Question: I have three images that I'd like to float to the right side of a div.
'''
<div>
<img src="one_cat.jpg"></img>
<img src="two_cats.jpg"></img>
<img src="three_cats.jpg></img>
</div>
'''
I've added a 'float: right' property to them...
'''
img {
float: right;
}
'''
... and while this puts them on the proper side, it also reverses their order.

Here's my <URL>.
How I can float them to the right of their div, while also keeping them in the order in which I've declared them?
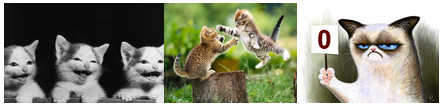
Answer: Float the div container/wrapper instead of the images
'''
div {
float: right;
display: inline-block; /* might want to add this too , but not necessary */
}
'''